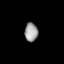
Tissue: lung
Cell type: Endothelial cells
Senescence score: 0.6158
Nuclear area (px): 242
Mean DAPI intensity: 156.12